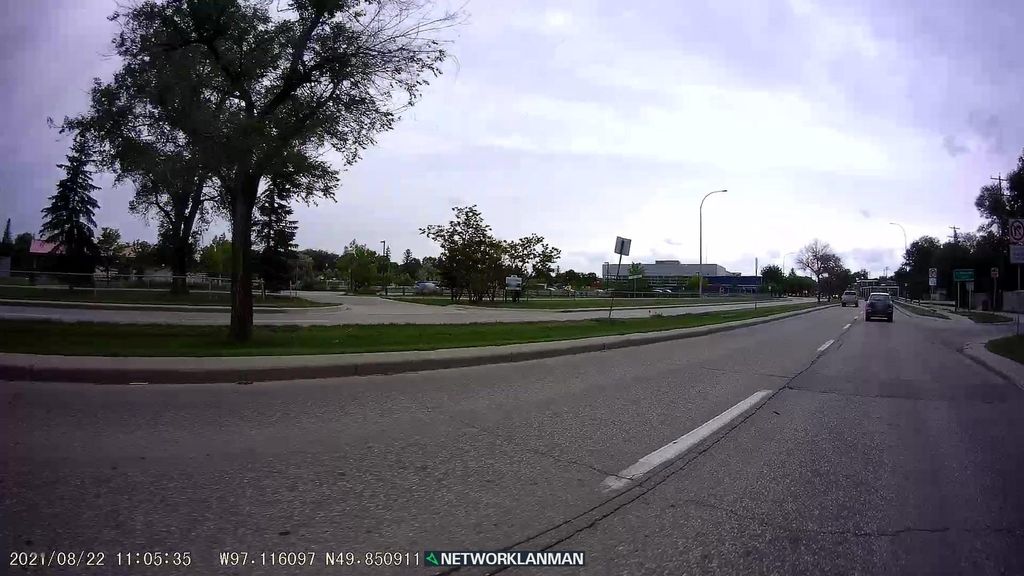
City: winnipeg